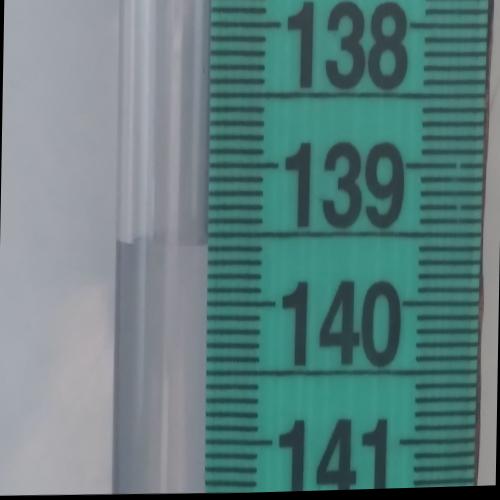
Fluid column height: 139.6 cm